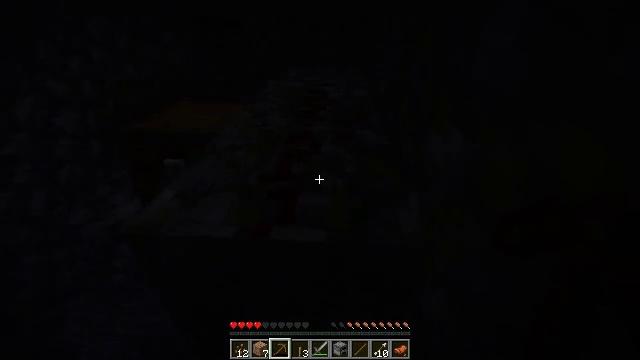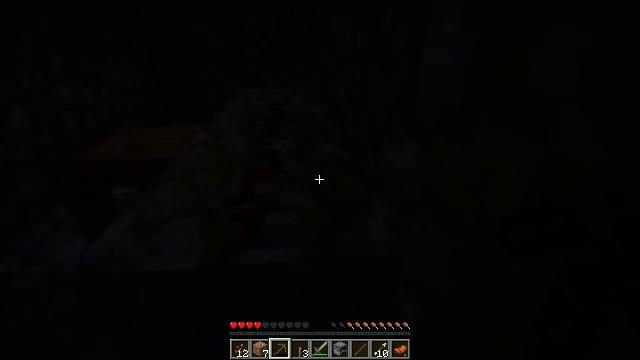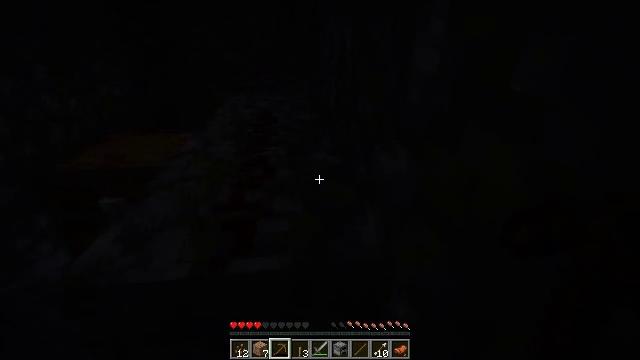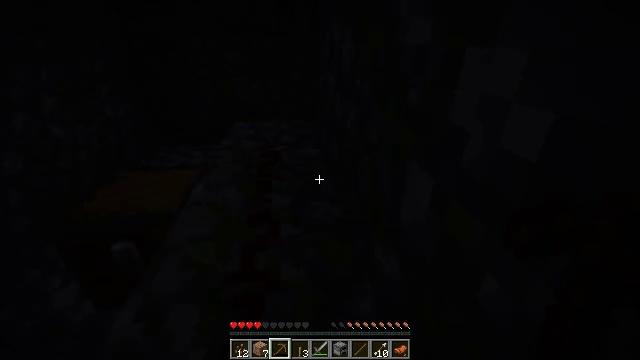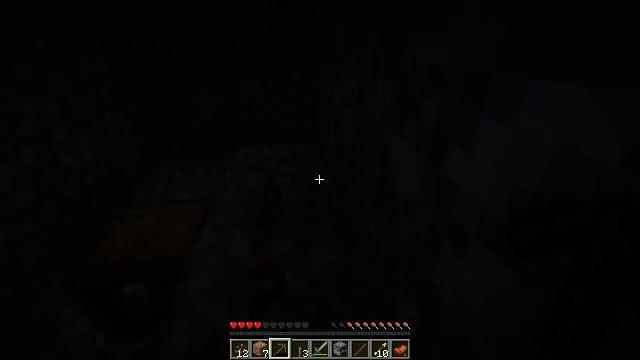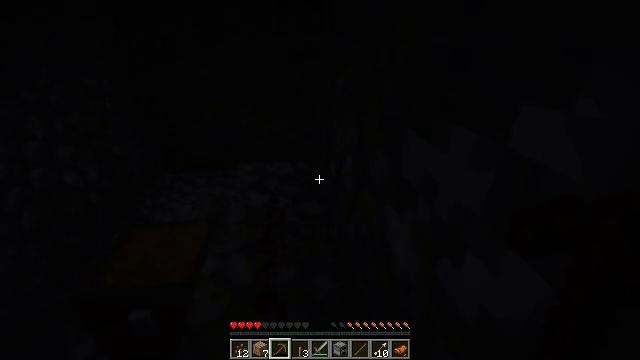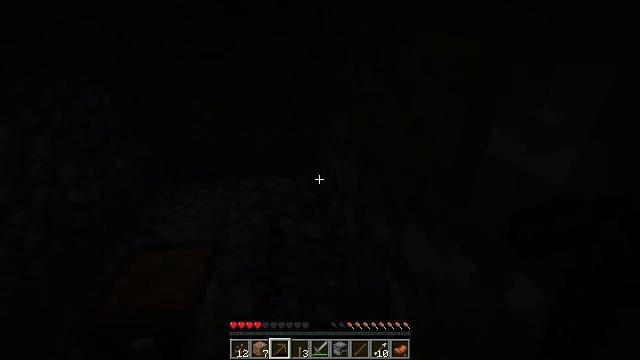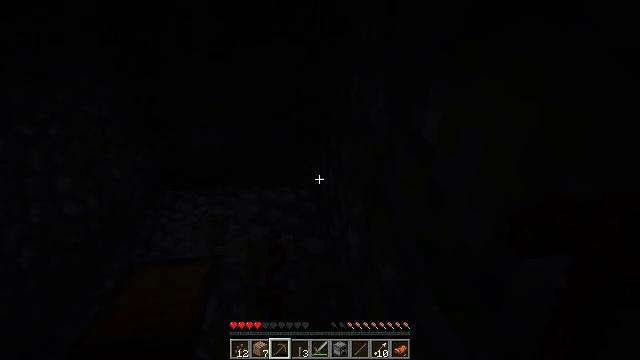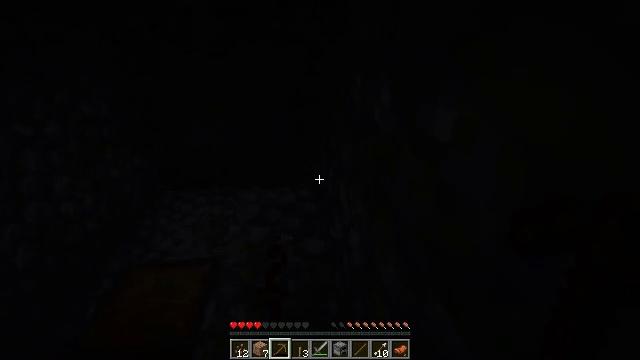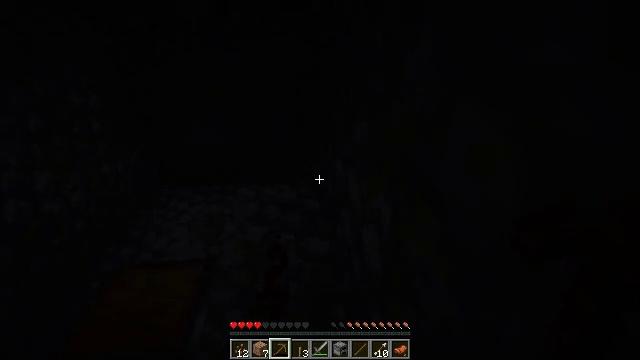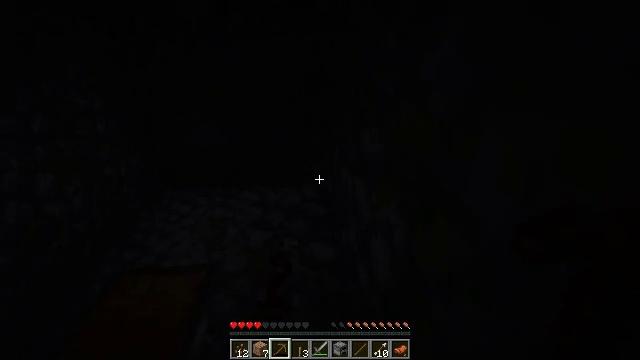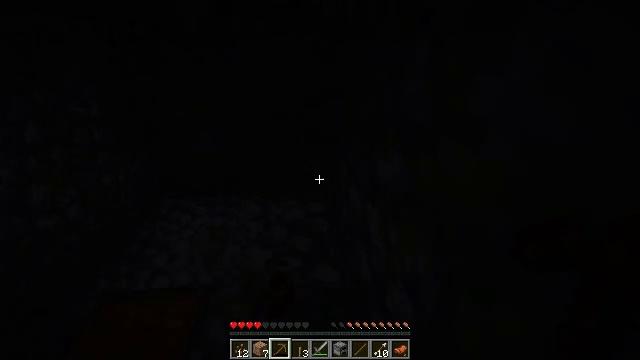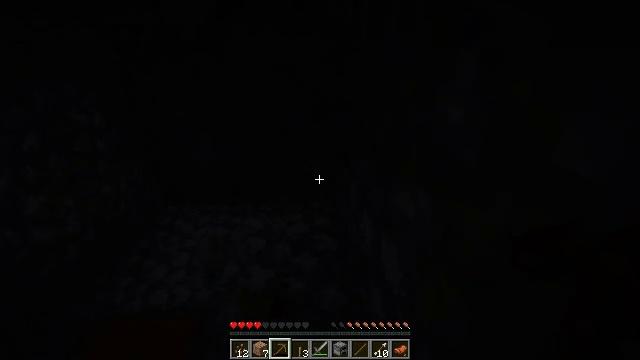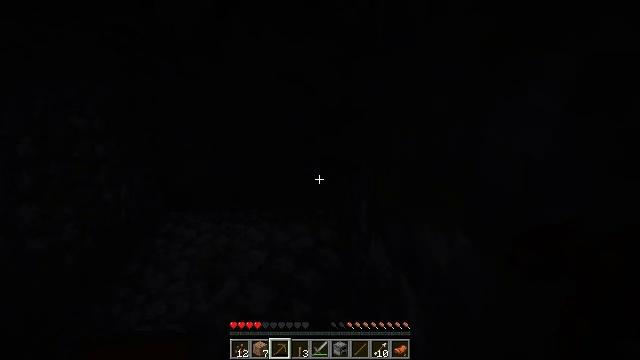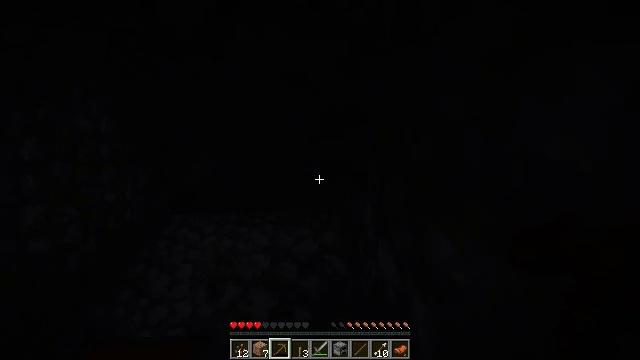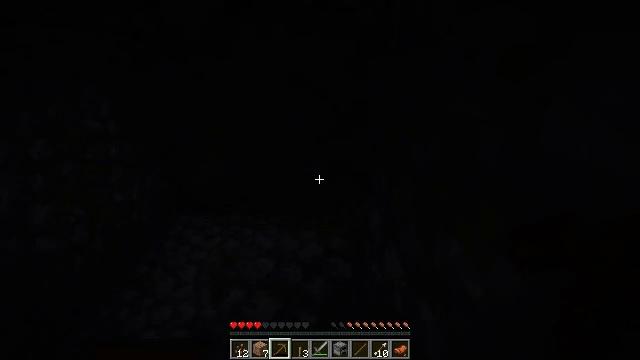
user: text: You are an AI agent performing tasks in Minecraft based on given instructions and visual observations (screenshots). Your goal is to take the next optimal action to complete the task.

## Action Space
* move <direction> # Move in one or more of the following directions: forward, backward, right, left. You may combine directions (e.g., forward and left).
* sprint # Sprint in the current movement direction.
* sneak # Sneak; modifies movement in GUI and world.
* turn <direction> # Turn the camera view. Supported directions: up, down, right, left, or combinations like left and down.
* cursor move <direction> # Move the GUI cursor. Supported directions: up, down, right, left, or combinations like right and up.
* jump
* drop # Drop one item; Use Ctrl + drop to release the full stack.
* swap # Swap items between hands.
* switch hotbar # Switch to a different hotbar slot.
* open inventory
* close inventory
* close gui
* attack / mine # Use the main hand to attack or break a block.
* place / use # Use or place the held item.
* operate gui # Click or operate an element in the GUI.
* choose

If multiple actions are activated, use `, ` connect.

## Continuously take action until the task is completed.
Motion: motion action
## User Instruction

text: Break the redstone wire to disrupt circuits.
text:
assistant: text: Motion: turn right and up
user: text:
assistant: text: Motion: turn right and up
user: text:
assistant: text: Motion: move forward, jump
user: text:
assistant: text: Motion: move forward, jump
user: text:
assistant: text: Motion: move forward, jump
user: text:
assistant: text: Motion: move forward and move right, jump
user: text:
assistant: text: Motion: move forward and move right, jump
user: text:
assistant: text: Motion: move forward and move right, jump
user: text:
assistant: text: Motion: move forward and move right, jump
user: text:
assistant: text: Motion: move forward and move right, jump
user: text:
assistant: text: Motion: move forward and move right, jump
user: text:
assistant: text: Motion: move forward, turn left and up, jump
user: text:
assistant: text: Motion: turn left
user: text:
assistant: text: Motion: turn left
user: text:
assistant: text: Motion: turn left
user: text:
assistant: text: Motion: turn left
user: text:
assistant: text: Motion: turn left
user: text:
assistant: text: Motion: turn left
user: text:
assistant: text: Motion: move forward, turn left
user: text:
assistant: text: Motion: move forward, turn left and down
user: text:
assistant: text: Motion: move forward, turn left and down
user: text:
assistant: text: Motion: move forward, turn left and down
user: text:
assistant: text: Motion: turn left and down
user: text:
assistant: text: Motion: turn left and down
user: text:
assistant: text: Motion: turn left and down
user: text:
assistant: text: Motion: turn left and down
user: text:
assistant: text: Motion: turn left and down
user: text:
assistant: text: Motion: turn left and down
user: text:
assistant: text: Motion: turn left and up
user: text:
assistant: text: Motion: turn left and up